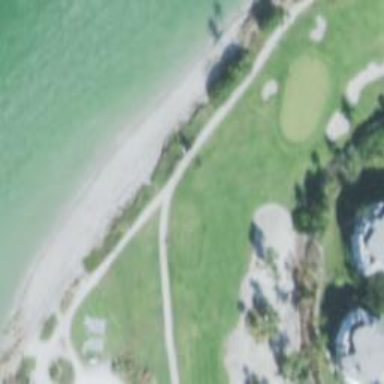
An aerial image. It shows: Footway that serves as golf path.